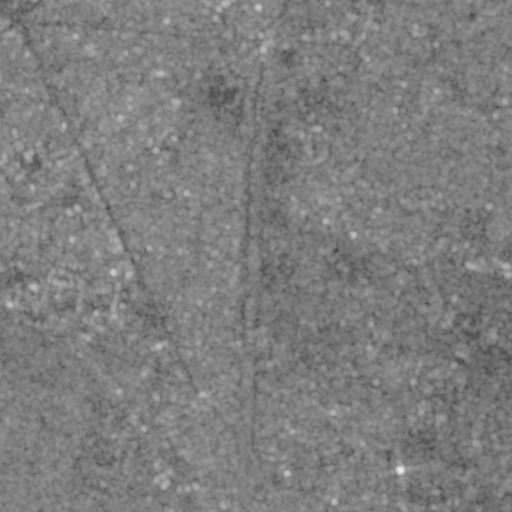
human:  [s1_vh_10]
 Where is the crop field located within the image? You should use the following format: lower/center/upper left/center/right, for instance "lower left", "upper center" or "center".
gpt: The crop field is located in the center right of the image.
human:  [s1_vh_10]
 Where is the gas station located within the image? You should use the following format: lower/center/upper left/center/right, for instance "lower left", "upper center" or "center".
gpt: The gas station is located in the upper left of the image.
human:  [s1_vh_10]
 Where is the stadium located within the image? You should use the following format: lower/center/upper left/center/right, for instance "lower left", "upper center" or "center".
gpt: The stadium is located in the upper center of the image.
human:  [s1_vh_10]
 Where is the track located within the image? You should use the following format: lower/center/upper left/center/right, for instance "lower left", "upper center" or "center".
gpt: The track is located in the upper left of the image.
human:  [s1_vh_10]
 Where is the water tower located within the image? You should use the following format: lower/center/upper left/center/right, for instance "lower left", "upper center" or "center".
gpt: The water tower is located in the lower left of the image.
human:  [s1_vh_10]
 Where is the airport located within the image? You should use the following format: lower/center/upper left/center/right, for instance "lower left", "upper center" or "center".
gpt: There is no airport in the image.

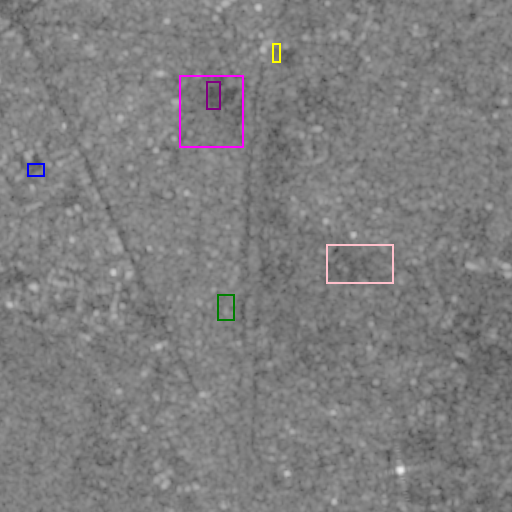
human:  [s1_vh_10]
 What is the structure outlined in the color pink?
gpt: The structure outlined in pink is a crop field.
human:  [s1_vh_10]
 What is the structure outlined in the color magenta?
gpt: The structure outlined in magenta is a park.
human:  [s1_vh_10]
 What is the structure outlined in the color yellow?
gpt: The structure outlined in yellow is a parking lot.
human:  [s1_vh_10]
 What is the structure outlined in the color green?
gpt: The structure outlined in green is a power substation.
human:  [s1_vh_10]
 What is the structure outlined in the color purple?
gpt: The structure outlined in purple is a stadium.
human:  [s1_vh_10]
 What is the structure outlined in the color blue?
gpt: The structure outlined in blue is a track.
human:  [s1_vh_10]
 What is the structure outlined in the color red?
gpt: There is no red outline.